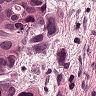
Metastatic tissue present: yes